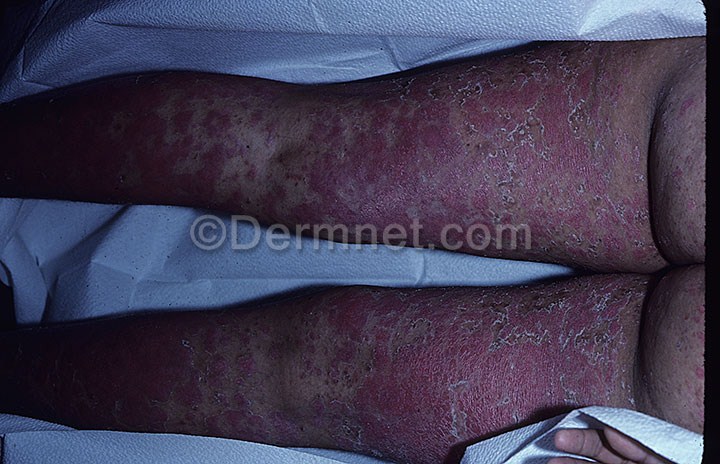
Disease: Psoriasis pictures Lichen Planus and related diseases